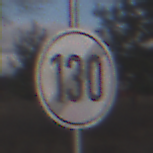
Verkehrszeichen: EndeGeschwindigkeit130
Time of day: MorningAfternoon
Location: Outdoor (Nature)
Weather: PartlyCloudy
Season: NotSpecified
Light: Natural